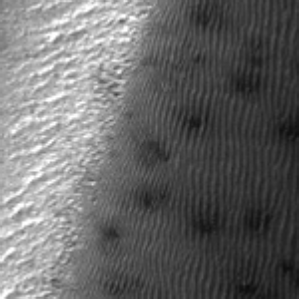
Label: frost